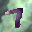
Label: 7